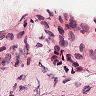
Metastatic tissue present: no